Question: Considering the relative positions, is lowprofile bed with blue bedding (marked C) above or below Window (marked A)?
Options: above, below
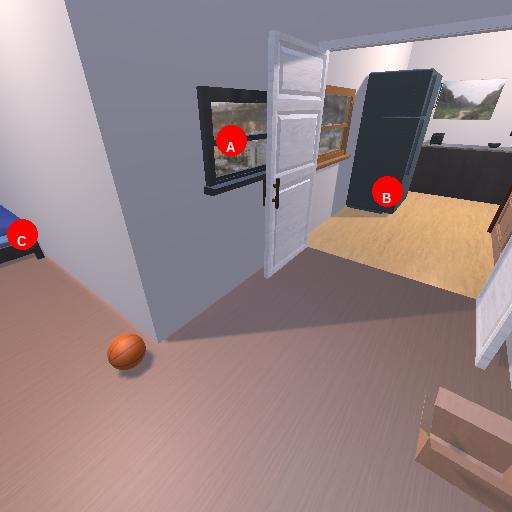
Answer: above